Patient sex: F
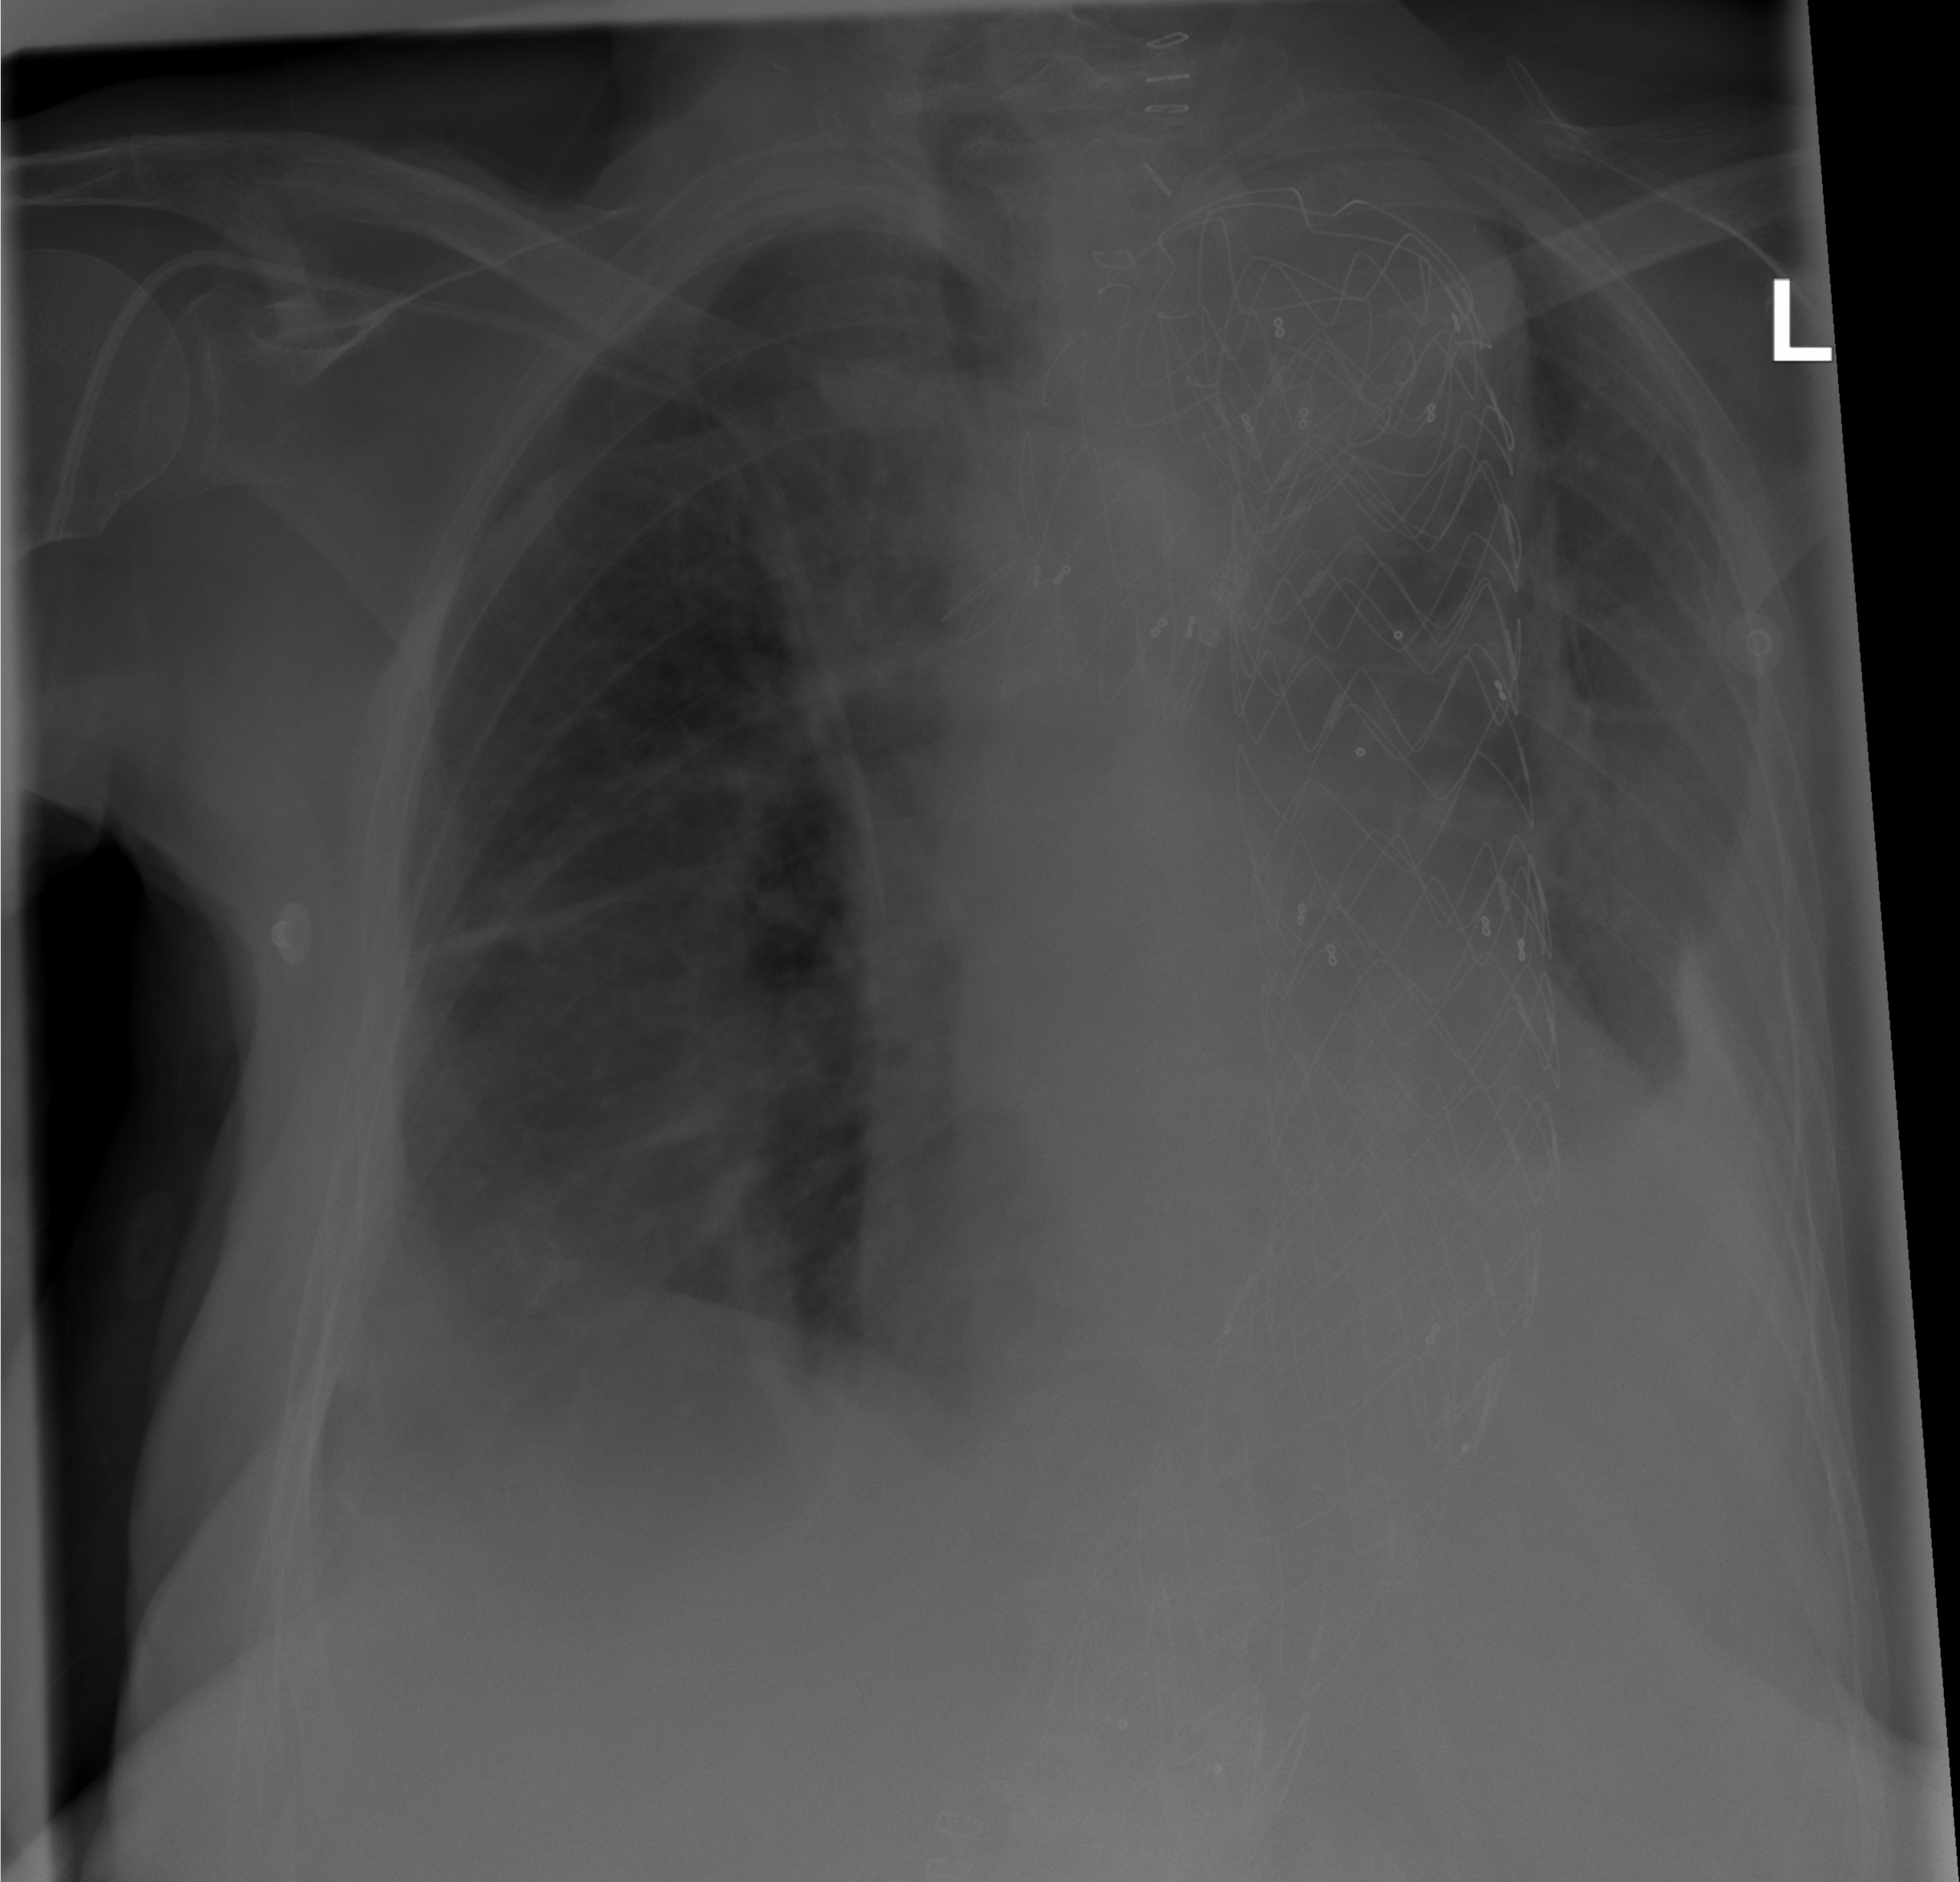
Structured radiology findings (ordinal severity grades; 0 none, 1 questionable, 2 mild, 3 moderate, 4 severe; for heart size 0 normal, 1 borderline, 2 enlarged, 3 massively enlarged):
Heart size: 2
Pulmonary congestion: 3
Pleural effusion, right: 2
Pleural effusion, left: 3
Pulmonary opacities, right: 2
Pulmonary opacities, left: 2
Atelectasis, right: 2
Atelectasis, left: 3